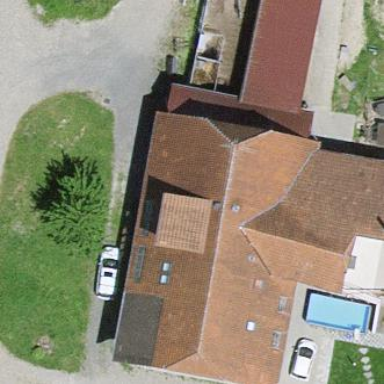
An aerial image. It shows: Residential building.